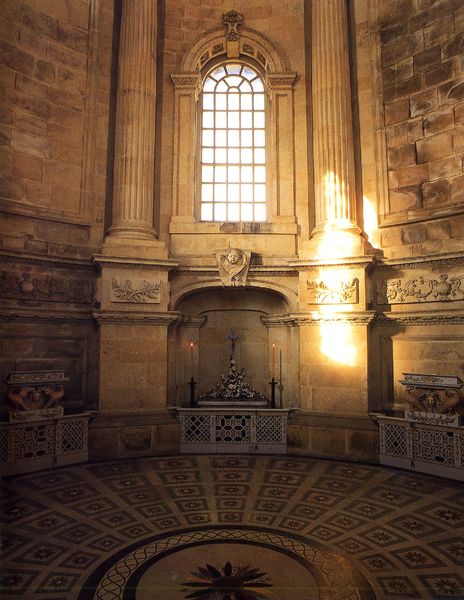
Titel: Fernblick auf das Mausoleum im Landschaftsgarten von Castle Howard, North Yorkshire
Künstler: Nicholas Hawksmoor
Standort: (GB Yorkshire) (EU - GB - Yorkshire)
Schlagwörter: fenster, licht, säulen, muster, stein, steine, kirche, sonne, kreis, mauer, ziegel, ornamente, kerzen, bögen, nische, fliesen, mosaik, altar, kerzenhalter, niesche, reliquie, ß